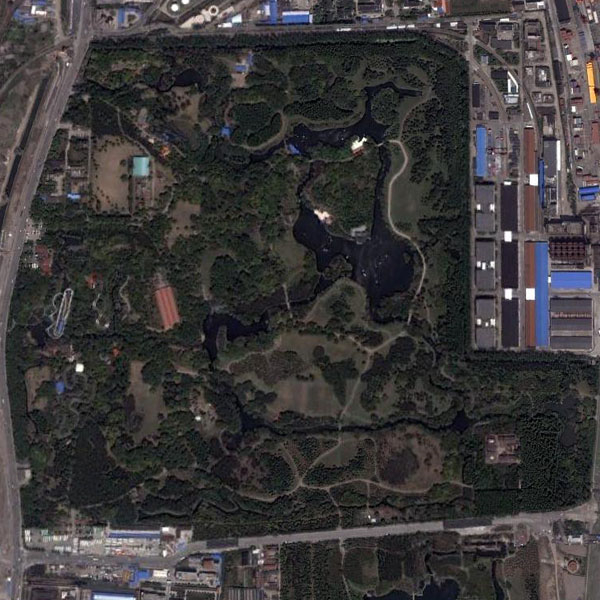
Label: Park